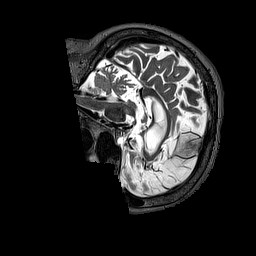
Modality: T2w
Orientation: sagittal
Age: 67
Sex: female
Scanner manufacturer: siemens
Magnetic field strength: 3 T
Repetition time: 3.2 s
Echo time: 0.567 s